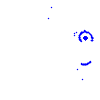
Particle: proton